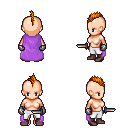
a pixel art fantasy rpg character, female body template, human, light skin, lavender cape, white pants, dark blonde mohawk hairstyle, metal gloves, maroon shoes, dagger, four views (front, back, left, right), 2x2 character sprite sheet, small pixel art, hard edges, no anti-aliasing